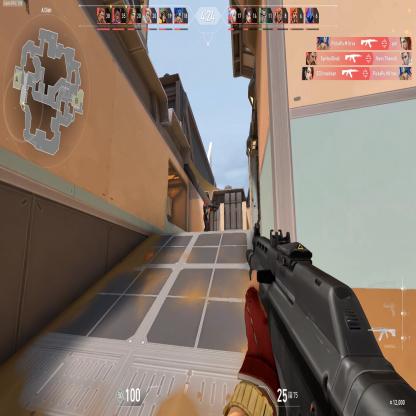
Label: enemy